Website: bh-photo
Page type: customer-info-address
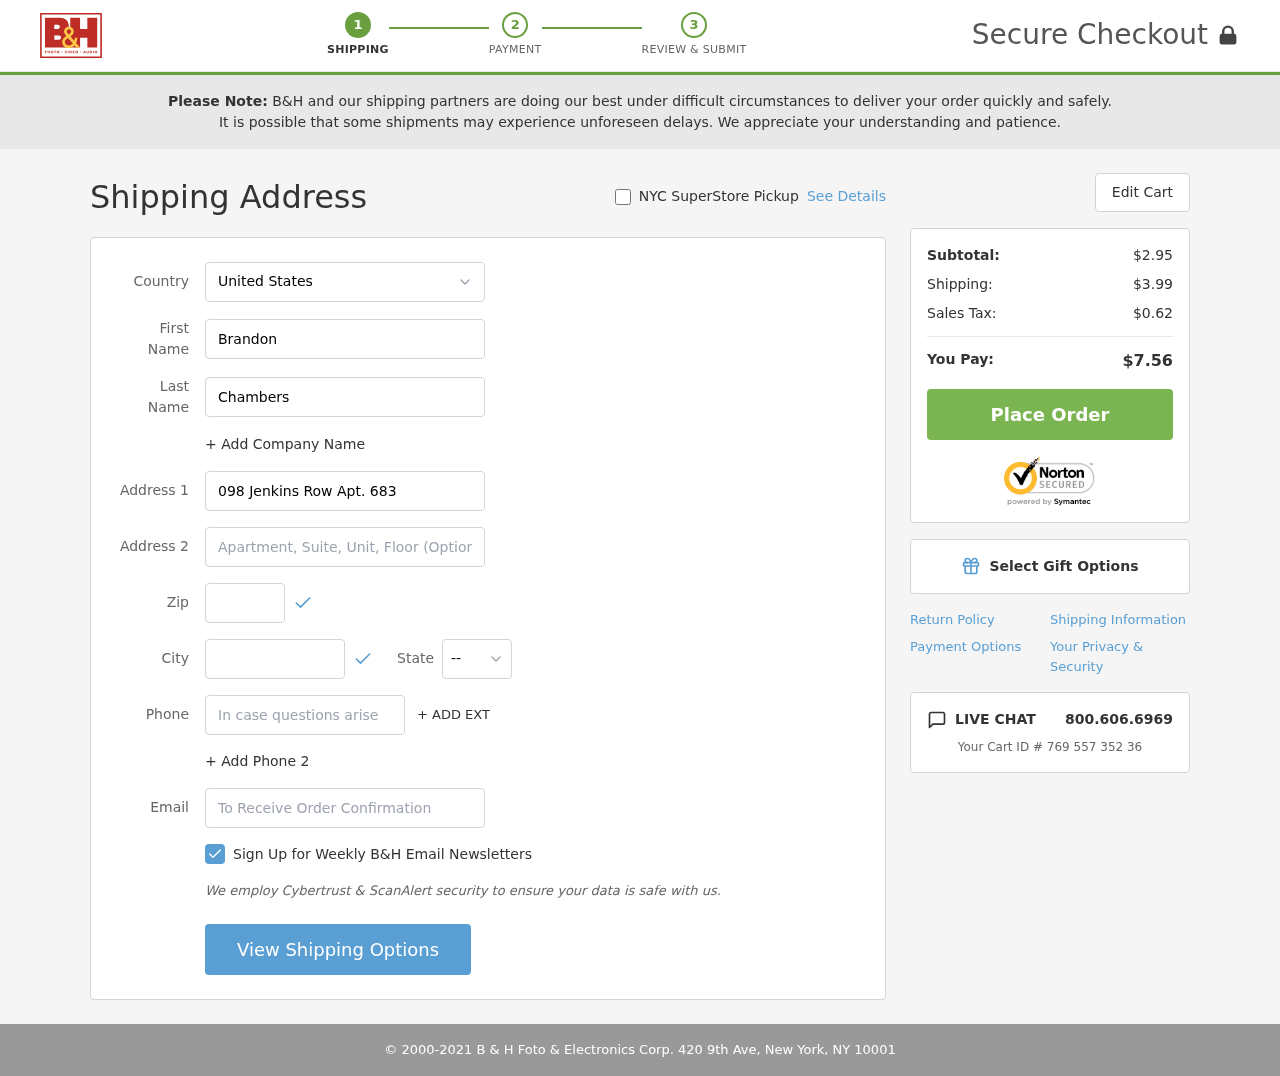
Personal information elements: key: PII_CITY
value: New Grace
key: PII_COUNTRY
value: United States
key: PII_EMAIL
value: bchambers@hotmail.com
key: PII_FIRSTNAME
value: Brandon
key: PII_LASTNAME
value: Chambers
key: PII_PHONE
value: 4607991084
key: PII_POSTCODE
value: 21877
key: PII_STATE_ABBR
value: ND
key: PII_STREET
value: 098 Jenkins Row Apt. 683
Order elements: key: ORDER_SUBTOTAL
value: $2.95
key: ORDER_SHIPPING_COST
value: $3.99
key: ORDER_TAX
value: $0.62
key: ORDER_TOTAL
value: $7.56
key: ORDER_ID
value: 769 557 352 36